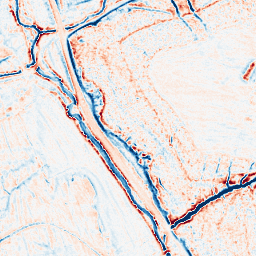
Category: edge_preserving
Decomposition family: anisotropic_diffusion
Decomposition parameters: iterations: 20
kappa: 100
gamma: 0.1
Upsampling method: bilinear
Upsampling parameters: scale: 4
Upsampling scale: 4